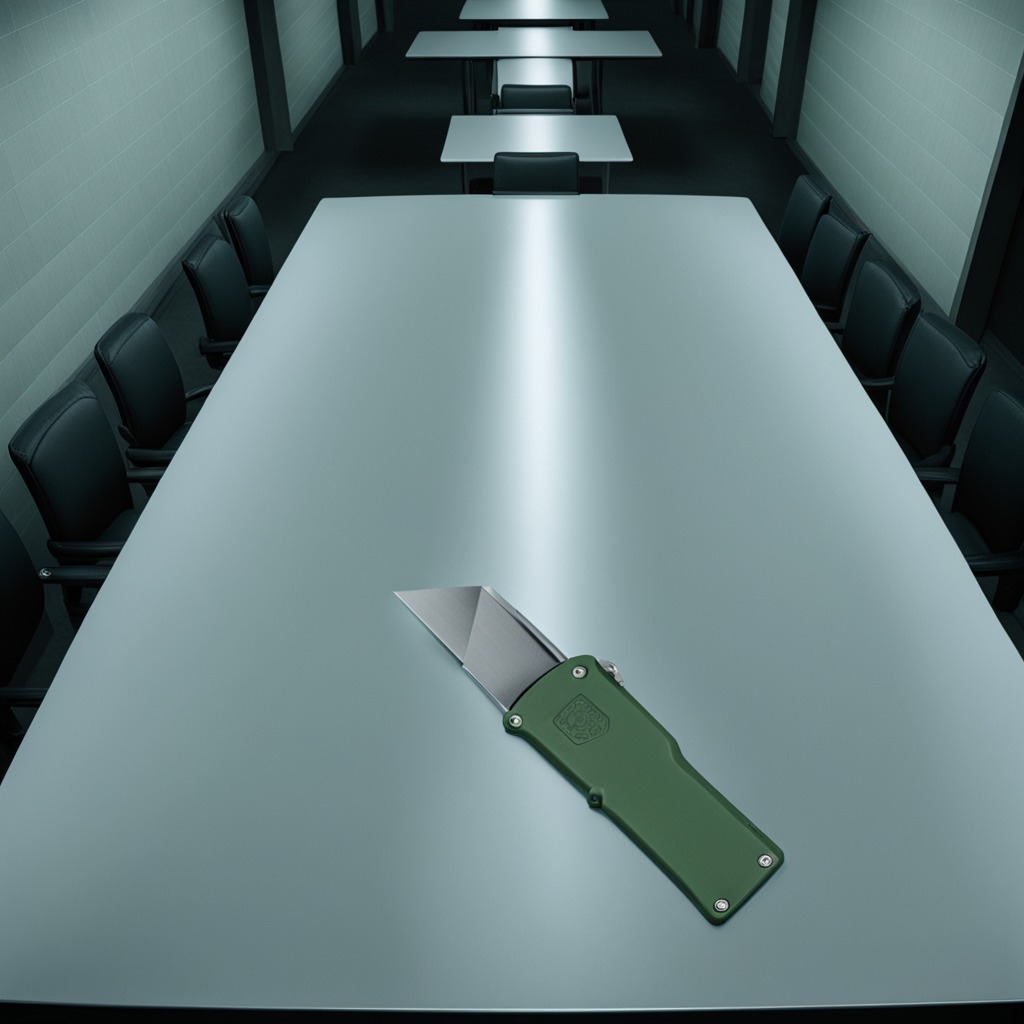
A utility knife lies on the clean empty table in a railway signal maintenance room.